Question: I code a List in a ScrollView, when I selected a List cell to translate to another view and return back, the cell selected indicator did not disappear after selecting.
I hope after selected the list cell, the selected indicator should be disappear.
I debugged, I found that the ScrollView has some problems when it worked with List.If no ScrollView, the list selection behavior is all right, if plus the ScrollView outside the list, the problem become.
The other problem is How to remove the List Separator.
Thank you for your help!!!
'''
@State var valueData: [String] = ["Apple", "Pear", "Orange", "Cake"]
var body: some View {
NavigationView {
ScrollView(.vertical) {
VStack(spacing: 10) {
DietListView(valueData: self.$valueData)
DietListView(valueData: self.$valueData)
.padding()
}
}
.frame(width: 352)
}
}
struct DietListView: View {
@Binding var valueData: [String]
var body: some View {
VStack {
List {
ForEach(self.valueData, id: \.self) { item in
NavigationLink(destination: DietItemDetailView()) {
HStack {
Text(item)
Spacer()
Text("100")
}
}
}
.onDelete { index in
self.valueData.remove(at: index.first!)
}
}
.frame(height: 300)
}
.frame(width: 352, height: 350)
.background(Color.white)
.cornerRadius(16)
.shadow(radius: 10)
}
}
'''
the problem just like this:

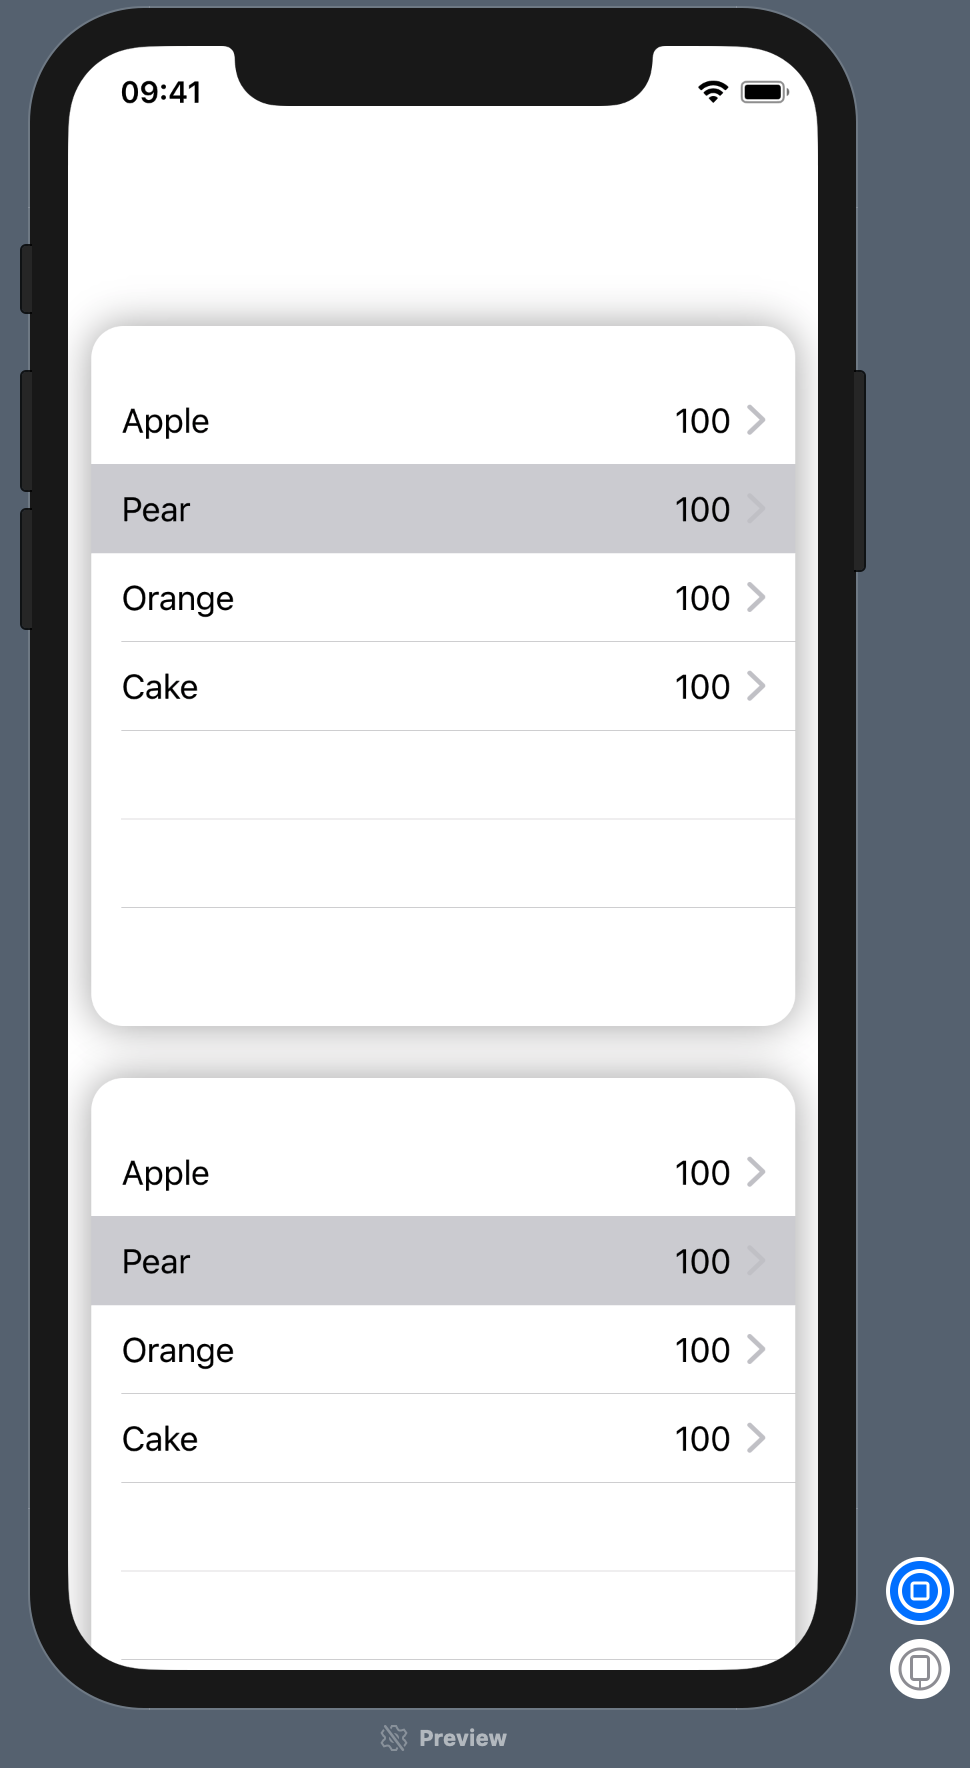
Answer: At the moment (SwiftUI Beta 5) you can't customise 'List' very much changing, for example, the divider style. What you can do, depending on your needs, is to use a 'ScrollView' with 'ForEach' and give the cell the style you want. For example:
'''
struct ContentView: View {
@State var valueData: [String] = ["Apple", "Pear", "Orange", "Cake"]
var body: some View {
NavigationView {
ScrollView(.vertical) {
VStack(spacing: 10) {
DietListView(valueData: self.$valueData)
DietListView(valueData: self.$valueData)
.padding()
}
}
.frame(width: 352)
}
}
}
struct DietListView: View {
@Binding var valueData: [String]
var body: some View {
VStack {
ScrollView {
ForEach(self.valueData, id: \.self) { item in
NavigationLink(destination: Text("ciao")) {
HStack {
Text(item)
Spacer()
Text("100")
}
.foregroundColor(.primary)
.padding(10)
}
}
}
.frame(height: 300)
}
.frame(width: 352, height: 350)
.background(Color.white)
.cornerRadius(16)
.shadow(radius: 10)
}
}
#if DEBUG
struct ContentView_Previews: PreviewProvider {
static var previews: some View {
ContentView()
}
}
#endif
'''
Also, take a look at this: <URL>
you can use 'onDelete', 'onMove' and 'onInsert' only within a 'List'. If you want to let users delete a row in a 'ScrollView' you must implement something yourself. Take a look at the code below for a simple (pretty ugly) example:
'''
struct ContentView: View {
@State var valueData: [String] = ["Apple", "Pear", "Orange", "Cake"]
var body: some View {
NavigationView {
ScrollView(.vertical) {
VStack(spacing: 10) {
DietListView(valueData: self.$valueData)
DietListView(valueData: self.$valueData)
.padding()
}
}
.frame(width: 352)
}
}
}
struct DietListView: View {
@Binding var valueData: [String]
var body: some View {
VStack {
ScrollView {
ForEach(self.valueData.indices, id: \.self) { idx in
NavigationLink(destination: Text("ciao")) {
HStack {
Text(self.valueData[idx])
Spacer()
Text("100")
.padding(.trailing, 20)
Button(action: {
self.valueData.remove(at: idx)
}) {
Image(systemName: "xmark.circle")
.resizable()
.frame(width: 25, height: 25)
.foregroundColor(Color.red)
}
}
.foregroundColor(.primary)
.padding([.leading, .trailing], 20)
.padding([.top, .bottom], 10)
}
}
}
.frame(height: 300)
}
.frame(width: 352, height: 350)
.background(Color.white)
.cornerRadius(16)
.shadow(radius: 10)
}
}
#if DEBUG
struct ContentView_Previews: PreviewProvider {
static var previews: some View {
ContentView()
}
}
#endif
'''